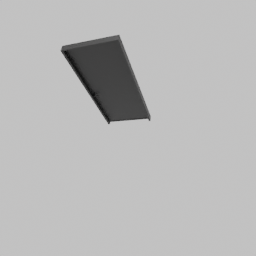
Label: architecture